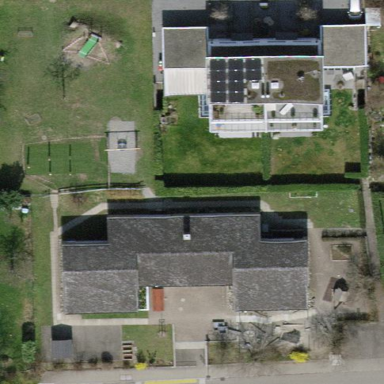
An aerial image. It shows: Kindergarten.